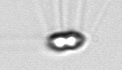
Label: Chaetoceros